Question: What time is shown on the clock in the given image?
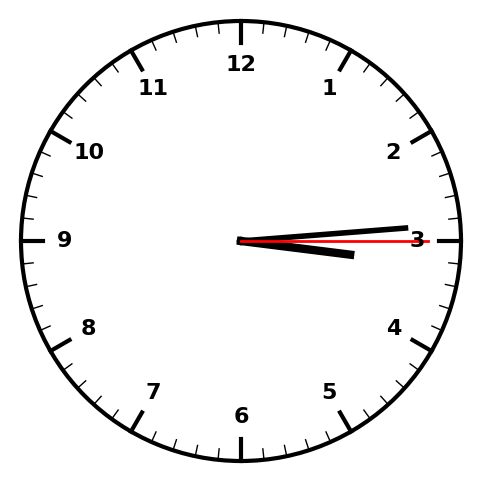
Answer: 03:14:15